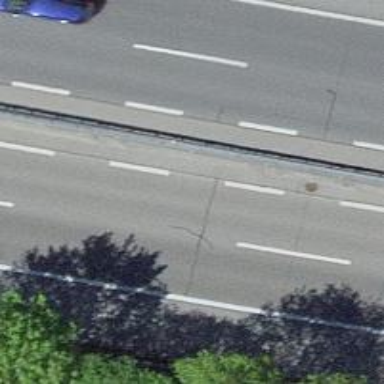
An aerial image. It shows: Asphalt motorway.